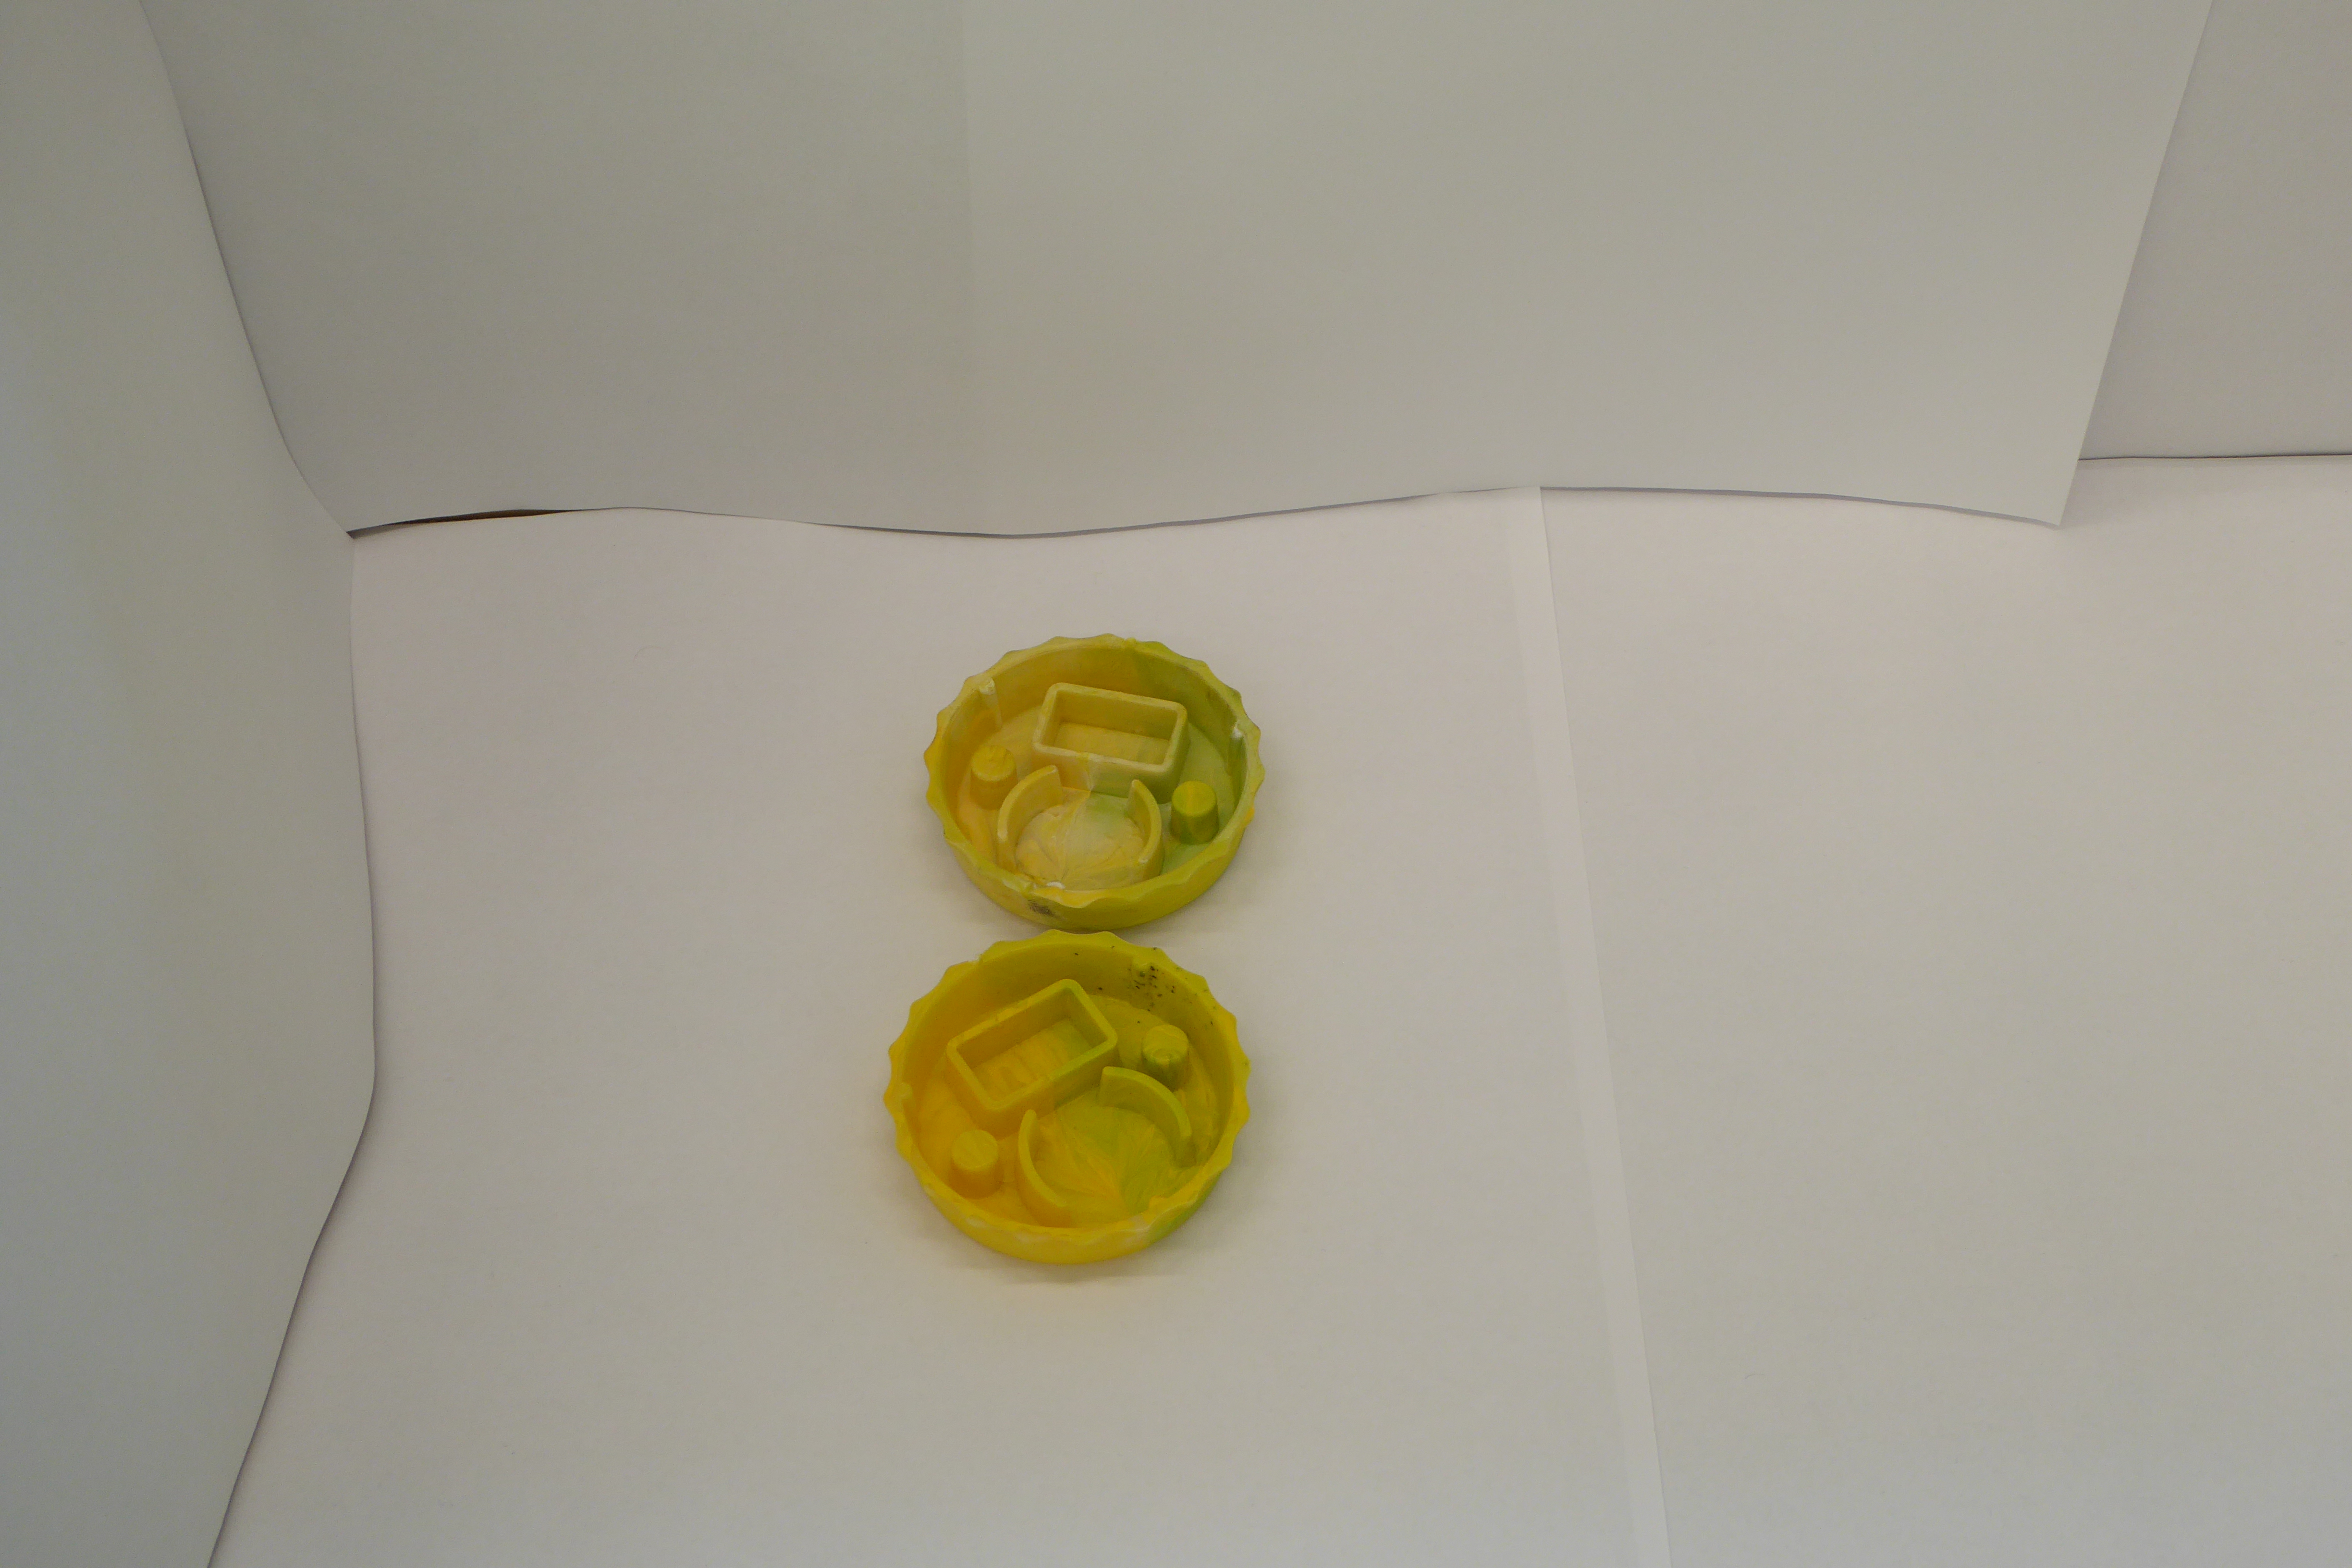
Label: Bottle Opener - Cover